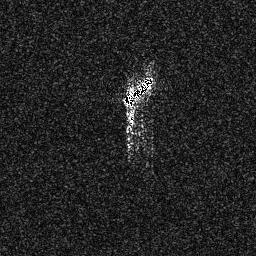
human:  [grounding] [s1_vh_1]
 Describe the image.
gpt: In the satellite image, there is  <ref>1 medium ship </ref> <box>[[47, 28, 59, 41, 0]]</box> located at center.